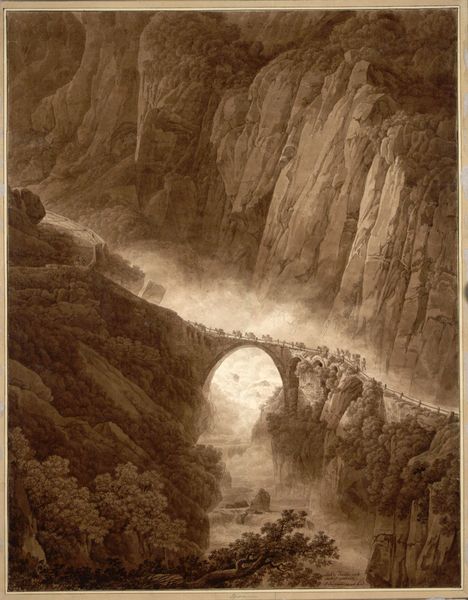
Titel: Die Teufelsbrücke in der Schöllenenschlucht auf dem Weg über den Gotthard, mit einem Maultierzug
Künstler: Peter Birmann
Standort: Wien
Institution: Albertina, Wien
Schlagwörter: baum, berg, felsen, wasser, bäume, fluss, landschaft, menschen, braun, licht, strasse, weiss, zeichnung, tiere, weg, stein, signatur, bach, natur, brücke, büsche, klassizismus, pflanzen, kontrast, tal, wald, wasserfall, pferde, gischt, ansicht, bogen, last, transport, berge, fels, felswand, gebirge, hang, steilhang, dunst, nebel, schlucht, steil, sepia, wagen, reißend, schaum, strömung, dampf, wild, inschrift, geländer, karawane, fuss, alpen, gefälle, stich, reihe, marsch, reise, wanderer, steigung, wildnis, hänge, treck, pass, schroff, tosen, stick, mächtig, waren, gewaltig, überqueren, fesen, büsche3, brücke+, fluslandschaft, gogen